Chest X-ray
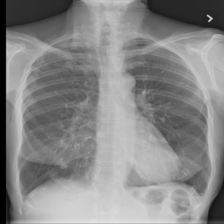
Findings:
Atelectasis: negative
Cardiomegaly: negative
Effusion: negative
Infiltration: negative
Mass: negative
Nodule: negative
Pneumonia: negative
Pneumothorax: negative
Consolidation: negative
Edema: negative
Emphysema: negative
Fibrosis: negative
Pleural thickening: negative
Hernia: negative